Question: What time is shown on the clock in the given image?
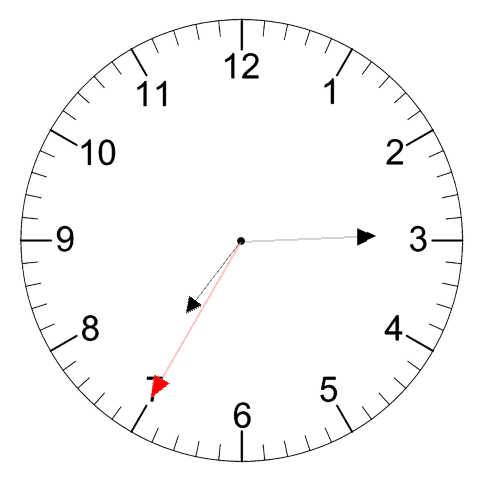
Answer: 07:14:35